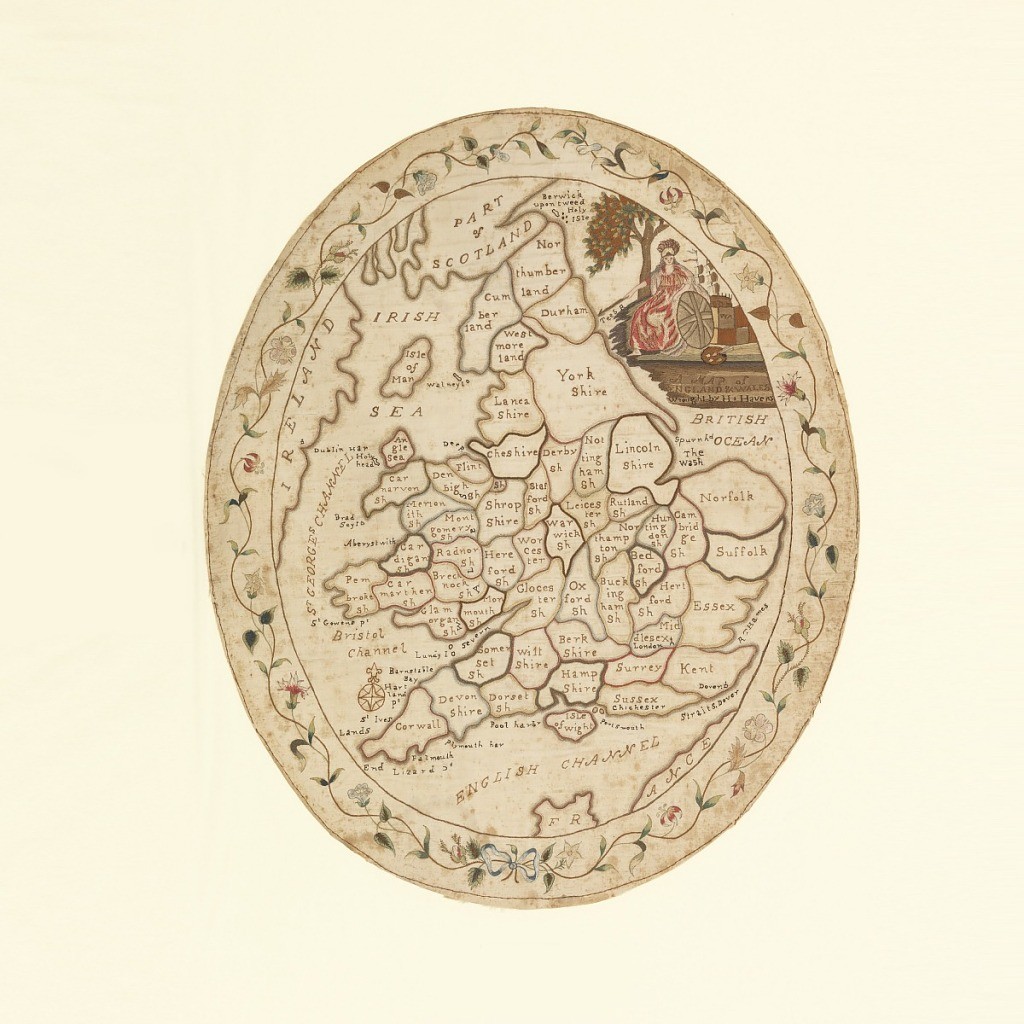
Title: A Map of England and Wales
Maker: H. Havens
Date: late 18th century
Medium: silk and linen embroidery on linen foundation Technique: embroidered in satin, stem and split stitches on plain weave Label: silk embroidered with silk in satin, stem and split stitches
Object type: Map sampler
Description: Oval map sampler of England and Wales, with the counties outlined and identified. With a portrait of Britannia in the upper right, and a flowering vine border.